I will show an image sequence of human cooking. I have annotated the images with numbered circles. Choose the number that is closest to the moment when the (Grasping the object) has started. You are a five-time world champion in this game. Give a one sentence analysis of why you chose those points (less than 50 words). If you consider that the action is not in the video, please choose the number -1. Provide your answer at the end in a json file of this format: {"points": []}
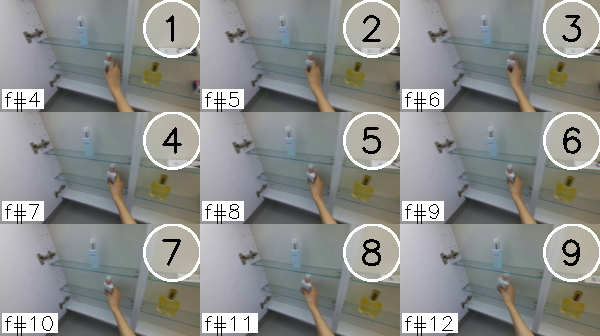
Frame 2 shows the clearest moment of hand-object contact.
{"points": [2]}